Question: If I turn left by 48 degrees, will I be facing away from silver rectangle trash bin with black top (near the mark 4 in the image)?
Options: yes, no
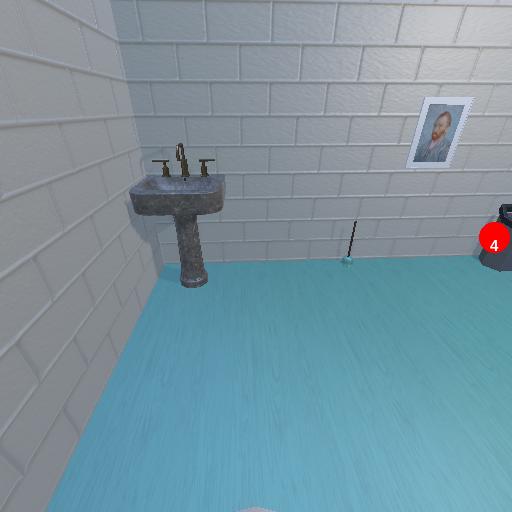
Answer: yes